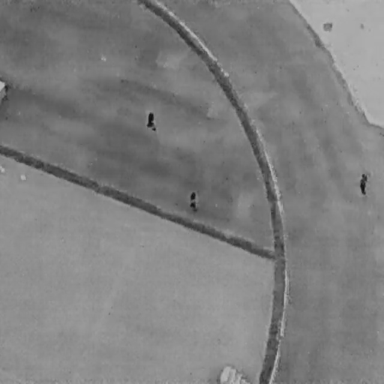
There are three People in the infrared image.